Field crop: maize
Growth stage: 2
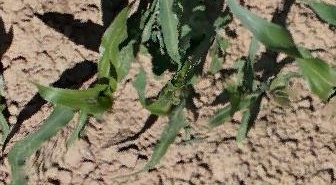
Species: maize